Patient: sex M, age 68
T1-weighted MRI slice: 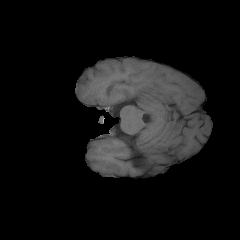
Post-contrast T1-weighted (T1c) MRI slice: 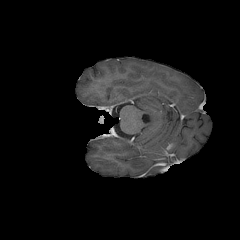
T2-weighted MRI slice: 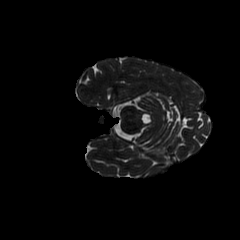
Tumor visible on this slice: no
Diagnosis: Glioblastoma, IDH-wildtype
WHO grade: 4